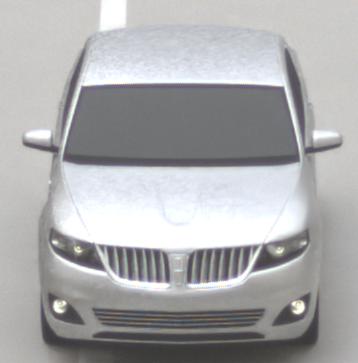
Make: Lincoln
Model: MKS
Detailed model: -
Model produced from: 2008
Model produced until: 2011
Doors: 4
Color: white
Road condition: dry road
Daytime: morning or afternoon
Contrast: low contrast